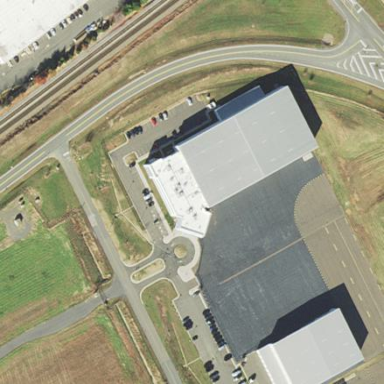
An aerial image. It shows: Hangar.